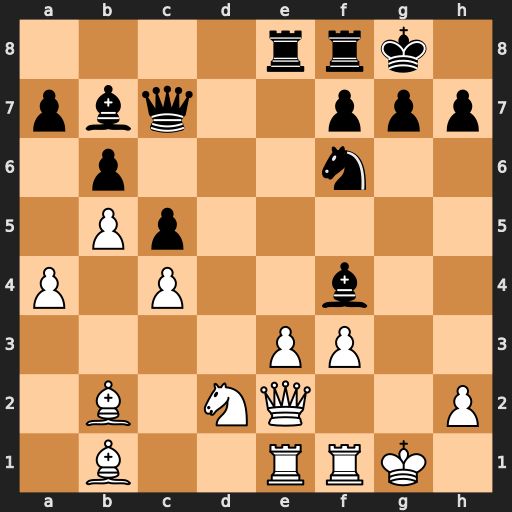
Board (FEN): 4rrk1/pbq2ppp/1p3n2/1Pp5/P1P2b2/4PP2/1B1NQ2P/1B2RRK1
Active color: w
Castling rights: -
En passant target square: -
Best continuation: Bxf6 Rxe3 Qg2